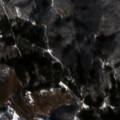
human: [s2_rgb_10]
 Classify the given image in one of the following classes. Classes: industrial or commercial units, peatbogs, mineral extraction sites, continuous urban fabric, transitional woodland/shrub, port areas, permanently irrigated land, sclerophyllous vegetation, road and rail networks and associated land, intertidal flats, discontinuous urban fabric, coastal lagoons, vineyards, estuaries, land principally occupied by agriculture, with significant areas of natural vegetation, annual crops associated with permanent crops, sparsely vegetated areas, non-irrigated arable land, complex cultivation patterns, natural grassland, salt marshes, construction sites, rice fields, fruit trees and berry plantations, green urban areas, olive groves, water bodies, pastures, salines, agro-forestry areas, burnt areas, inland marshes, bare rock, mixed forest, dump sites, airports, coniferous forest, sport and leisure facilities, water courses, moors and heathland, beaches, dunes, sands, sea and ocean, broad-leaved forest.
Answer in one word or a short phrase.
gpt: land principally occupied by agriculture, with significant areas of natural vegetation, broad-leaved forest, mixed forest, natural grassland